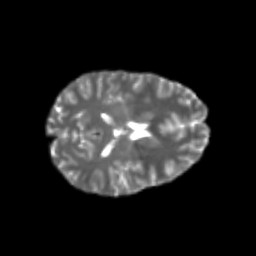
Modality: T2w
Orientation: axial
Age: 23
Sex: female
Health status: healthy
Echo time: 0.074 s